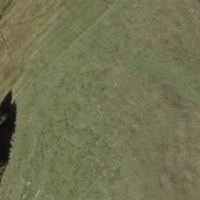
EUNIS habitat code: 25
Species observed at this site:
Campanula barbata